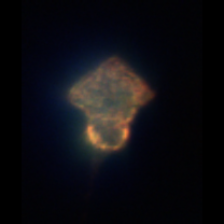
Taxon: Akashiwo
Group: Dinoflagellates